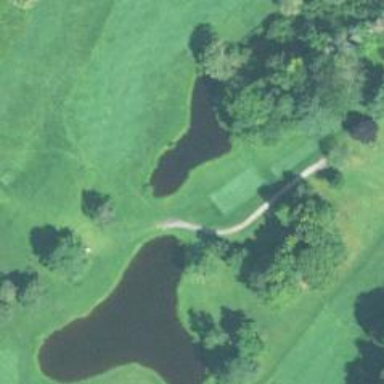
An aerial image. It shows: Service road used as golf cart path.